Question: I'm relatively new to R, and I am having issues with avoiding overlapping line ranges using geom_linerange and position_dodge with ggplot. I am comparing 2 different sets of age ranges for each individual in the study data. I would like to show the two ranges side-by-side, rather than display on the same ID line. Here is the data:
'''
> dput(data)
structure(list(ID = c("A", "B", "C", "D", "E", "F", "G", "H",
"I", "J", "K", "L", "M", "N", "O", "P", "Q", "R", "S", "T", "U",
"V", "W", "X", "Y", "Z"), Age_Range1_Start = c(39L, 21L, 28L,
35L, 35L, 20L, 21L, 28L, 20L, 29L, 28L, 20L, 49L, 20L, 39L, 21L,
39L, 21L, 20L, 28L, 30L, 29L, 21L, 28L, 29L, 35L), Age_Range1_End = c(69L,
42L, 52L, 57L, 57L, 43L, 42L, 52L, 43L, 44L, 52L, 43L, 65L, 43L,
69L, 42L, 69L, 42L, 43L, 52L, 54L, 44L, 42L, 52L, 44L, 57L),
Age_Range2_Start = c(46L, 43L, 49L, 46L, 48L, 34L, 37L, 45L,
44L, 46L, 37L, 43L, 51L, 45L, 48L, 36L, 53L, 44L, 24L, 43L,
45L, 49L, 34L, 45L, 22L, 30L), Age_Range2_End = c(87L, 80L,
92L, 86L, 90L, 64L, 69L, 83L, 81L, 85L, 68L, 80L, 97L, 84L,
89L, 68L, 100L, 83L, 45L, 82L, 83L, 92L, 64L, 84L, 42L, 56L
)), class = "data.frame", row.names = c(NA, -26L))
>
'''
Here is the R code I used
'''
ggplot(data) + theme_minimal() + coord_flip() +
geom_linerange(aes(x=ID, ymin=Age_Range1_Start, ymax=Age_Range1_End, color="Method 1", size=1.5)) +
geom_linerange(aes(x=ID, ymin=Age_Range2_Start, ymax=Age_Range2_End, color="Method 2", size=1.5), position=position_dodge(width=1)) +
labs(x="ID", y="Age Range", title="Method Age Range Comparison")
'''
It produces the following plot:

Is it possible to shift (or dodge) the line ranges for Method 2 such that they appear slightly below or inferior to the age ranges for Method 1? I do not understand why the position_dodge code does not shift the values.
Thank you in advance for any help or suggestions.
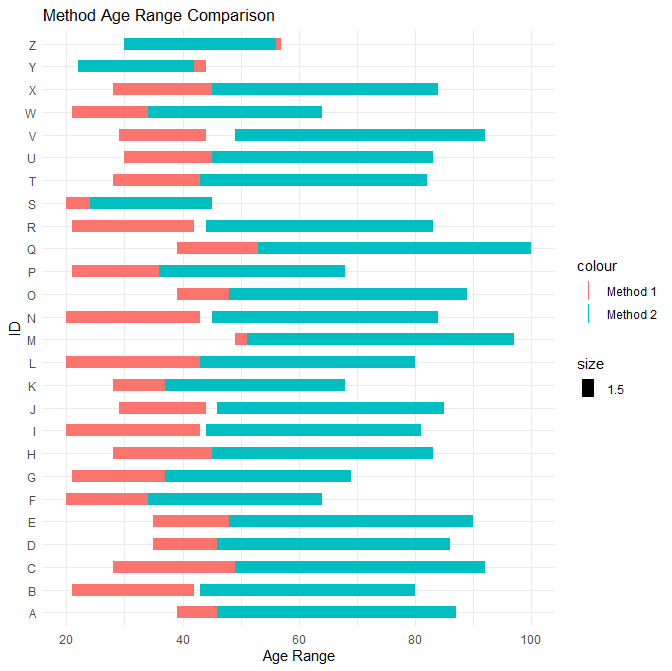
Answer: If you organize your data in another format you can do the trick, as follows:
'''
library(ggplot2)
data = data.frame(
ID = rep(c('A', 'B', 'C', 'D', 'E', 'F', 'G', 'H'), 2),
Start = c(39, 21, 28, 35, 35, 20, 21, 28, 46, 43, 49, 46, 48, 34, 37, 45),
End = c(69, 42, 52, 57, 57, 43, 42, 52, 87, 80, 92, 86, 90, 64, 69, 83),
Method = c(rep(1, 8), rep(2, 8))
)
data$Method = as.factor(data$Method)
ggplot(data) +
theme_minimal() +
coord_flip() +
geom_linerange(aes(x = ID, ymin = Start, ymax = End, colour = Method),
size = 1.5, position = position_dodge2(width = 0.5)) +
labs(x = 'ID', y = 'Age Range', title = 'Method Age Range Comparison')
'''
Here is the output:
<URL>
Note that I gather the starts together and the ends together. Then, I labeled each of them as method 1 or 2.
Also remember using 'position_dodge2()' when you flip the coordinates.